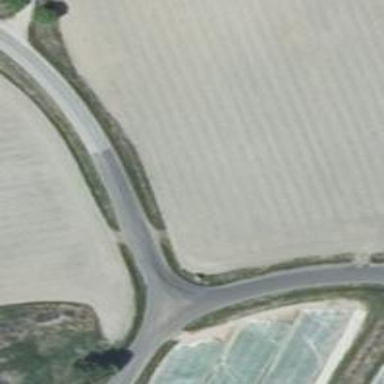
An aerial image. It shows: Asphalt road classified as tertiary.